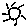
Label: sun